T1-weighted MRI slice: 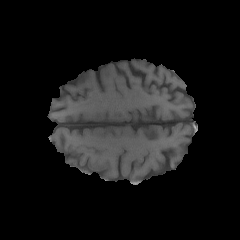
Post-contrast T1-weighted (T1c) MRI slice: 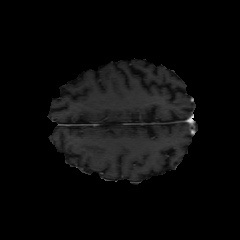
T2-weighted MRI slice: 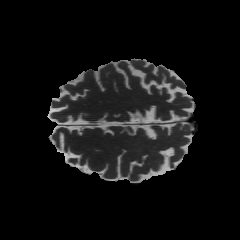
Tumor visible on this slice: no